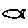
Label: fish